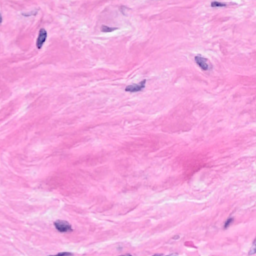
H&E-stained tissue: Breast